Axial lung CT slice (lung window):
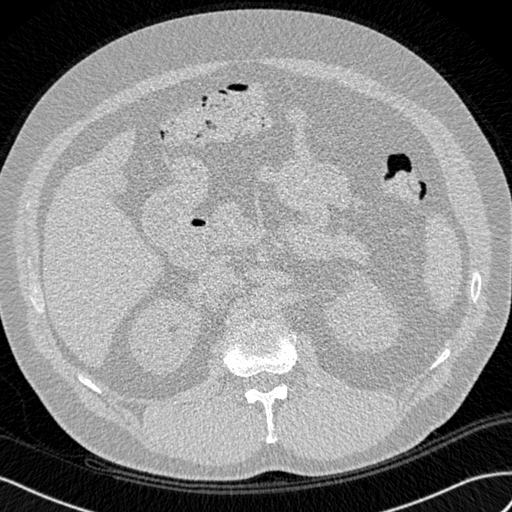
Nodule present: no